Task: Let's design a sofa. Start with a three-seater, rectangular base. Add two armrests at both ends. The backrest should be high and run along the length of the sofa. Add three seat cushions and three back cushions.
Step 96:
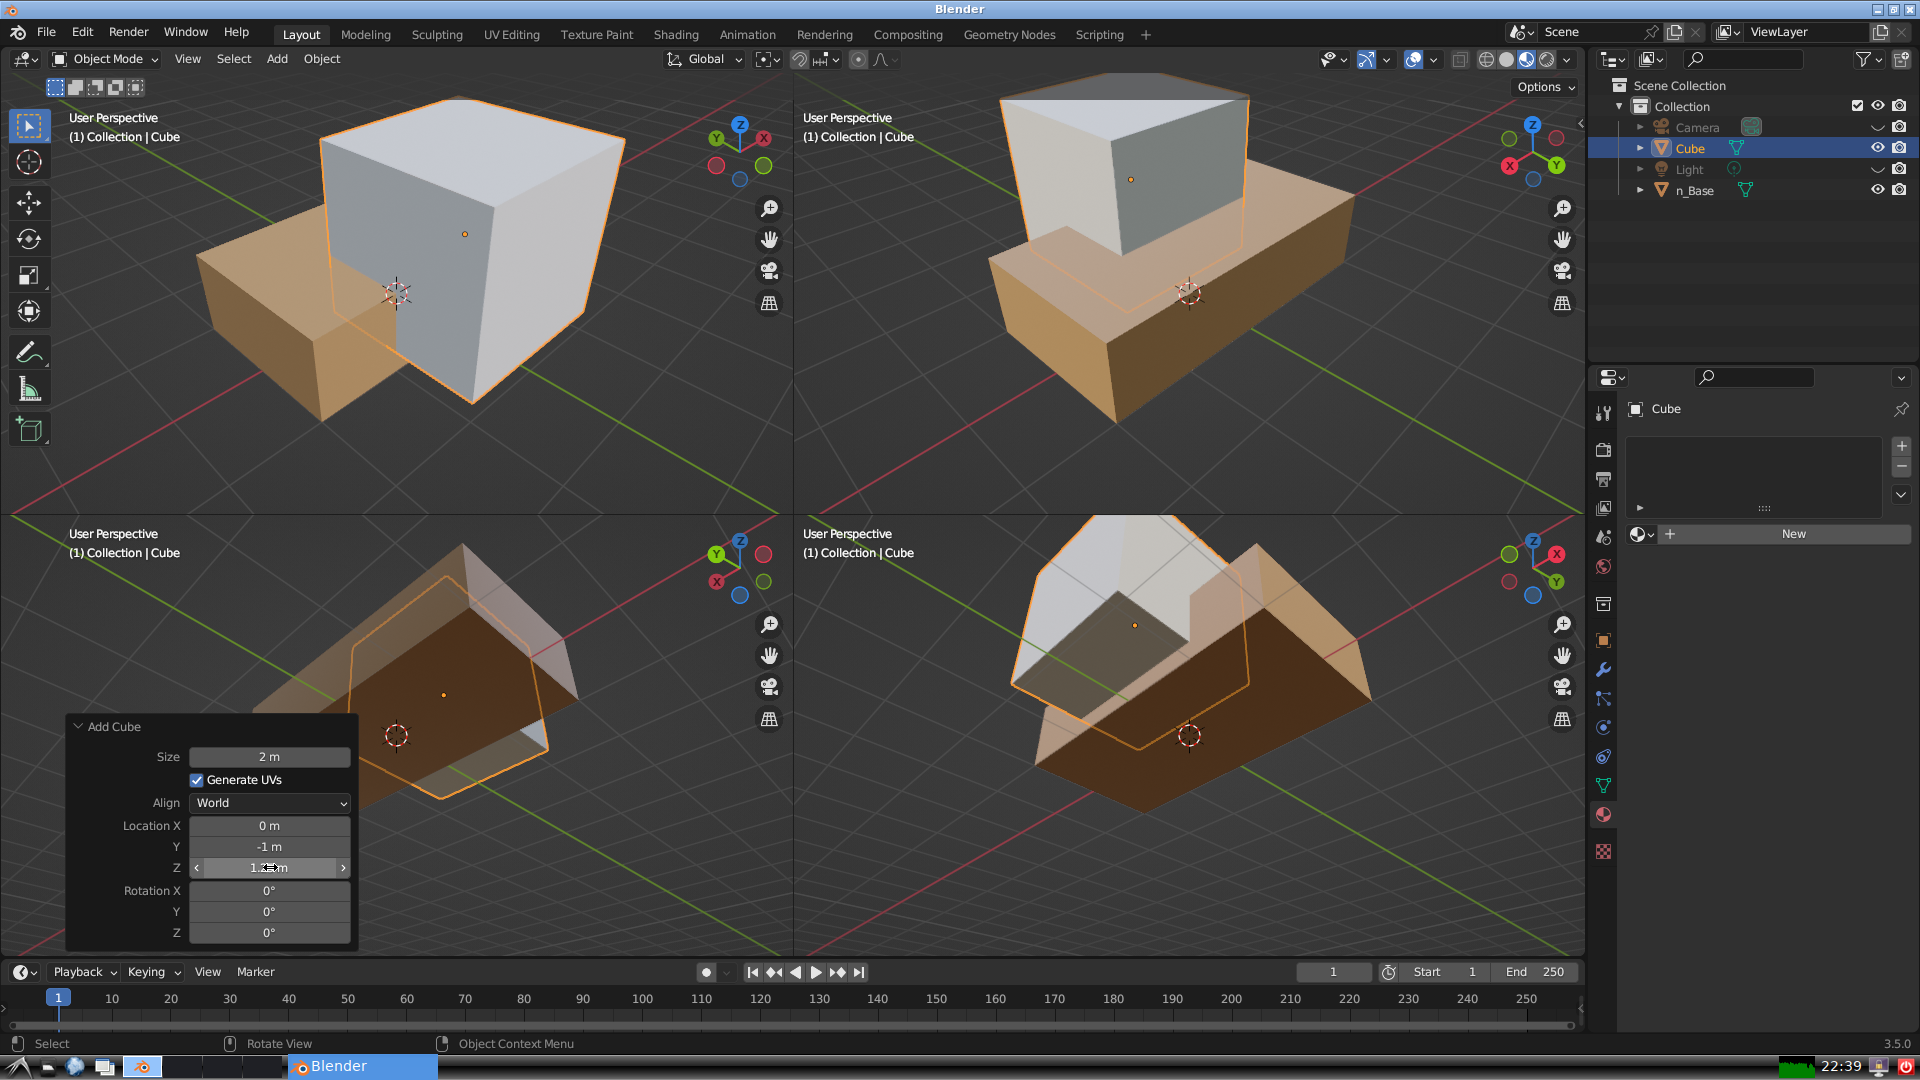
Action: {"mouse_move": [960, 540]}